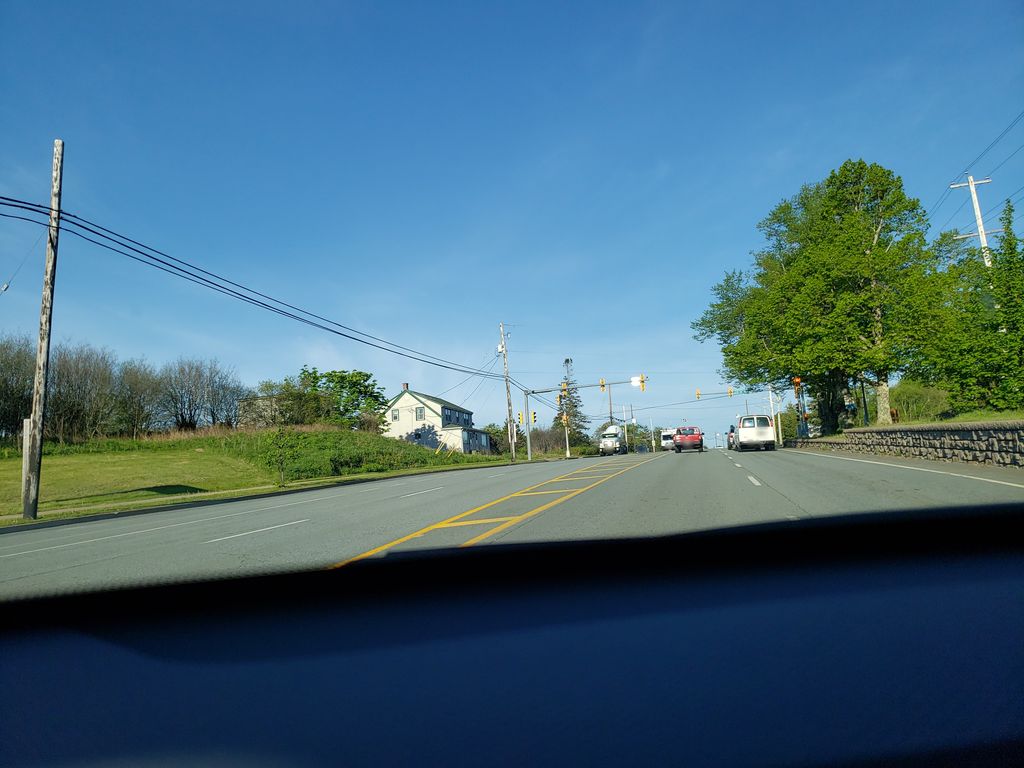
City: halifax